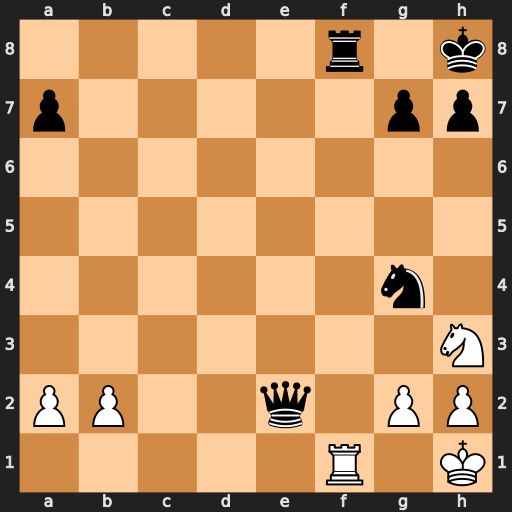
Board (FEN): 5r1k/p5pp/8/8/6n1/7N/PP2q1PP/5R1K
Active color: w
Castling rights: -
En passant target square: -
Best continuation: Rxf8#